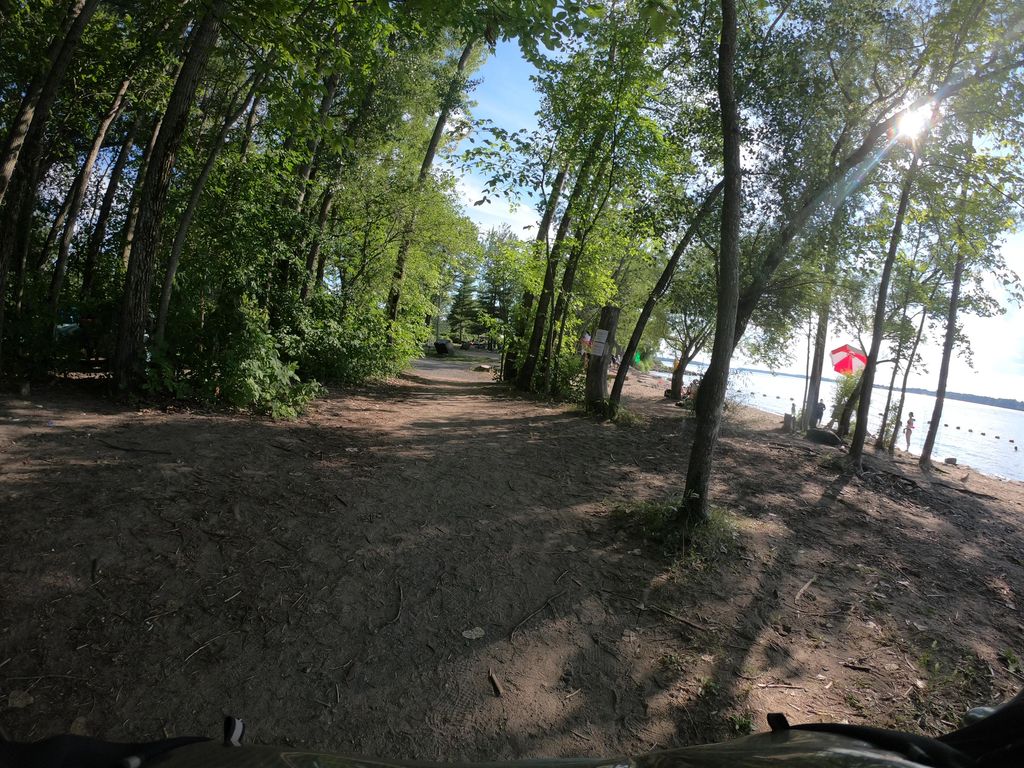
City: ottawa-gatineau